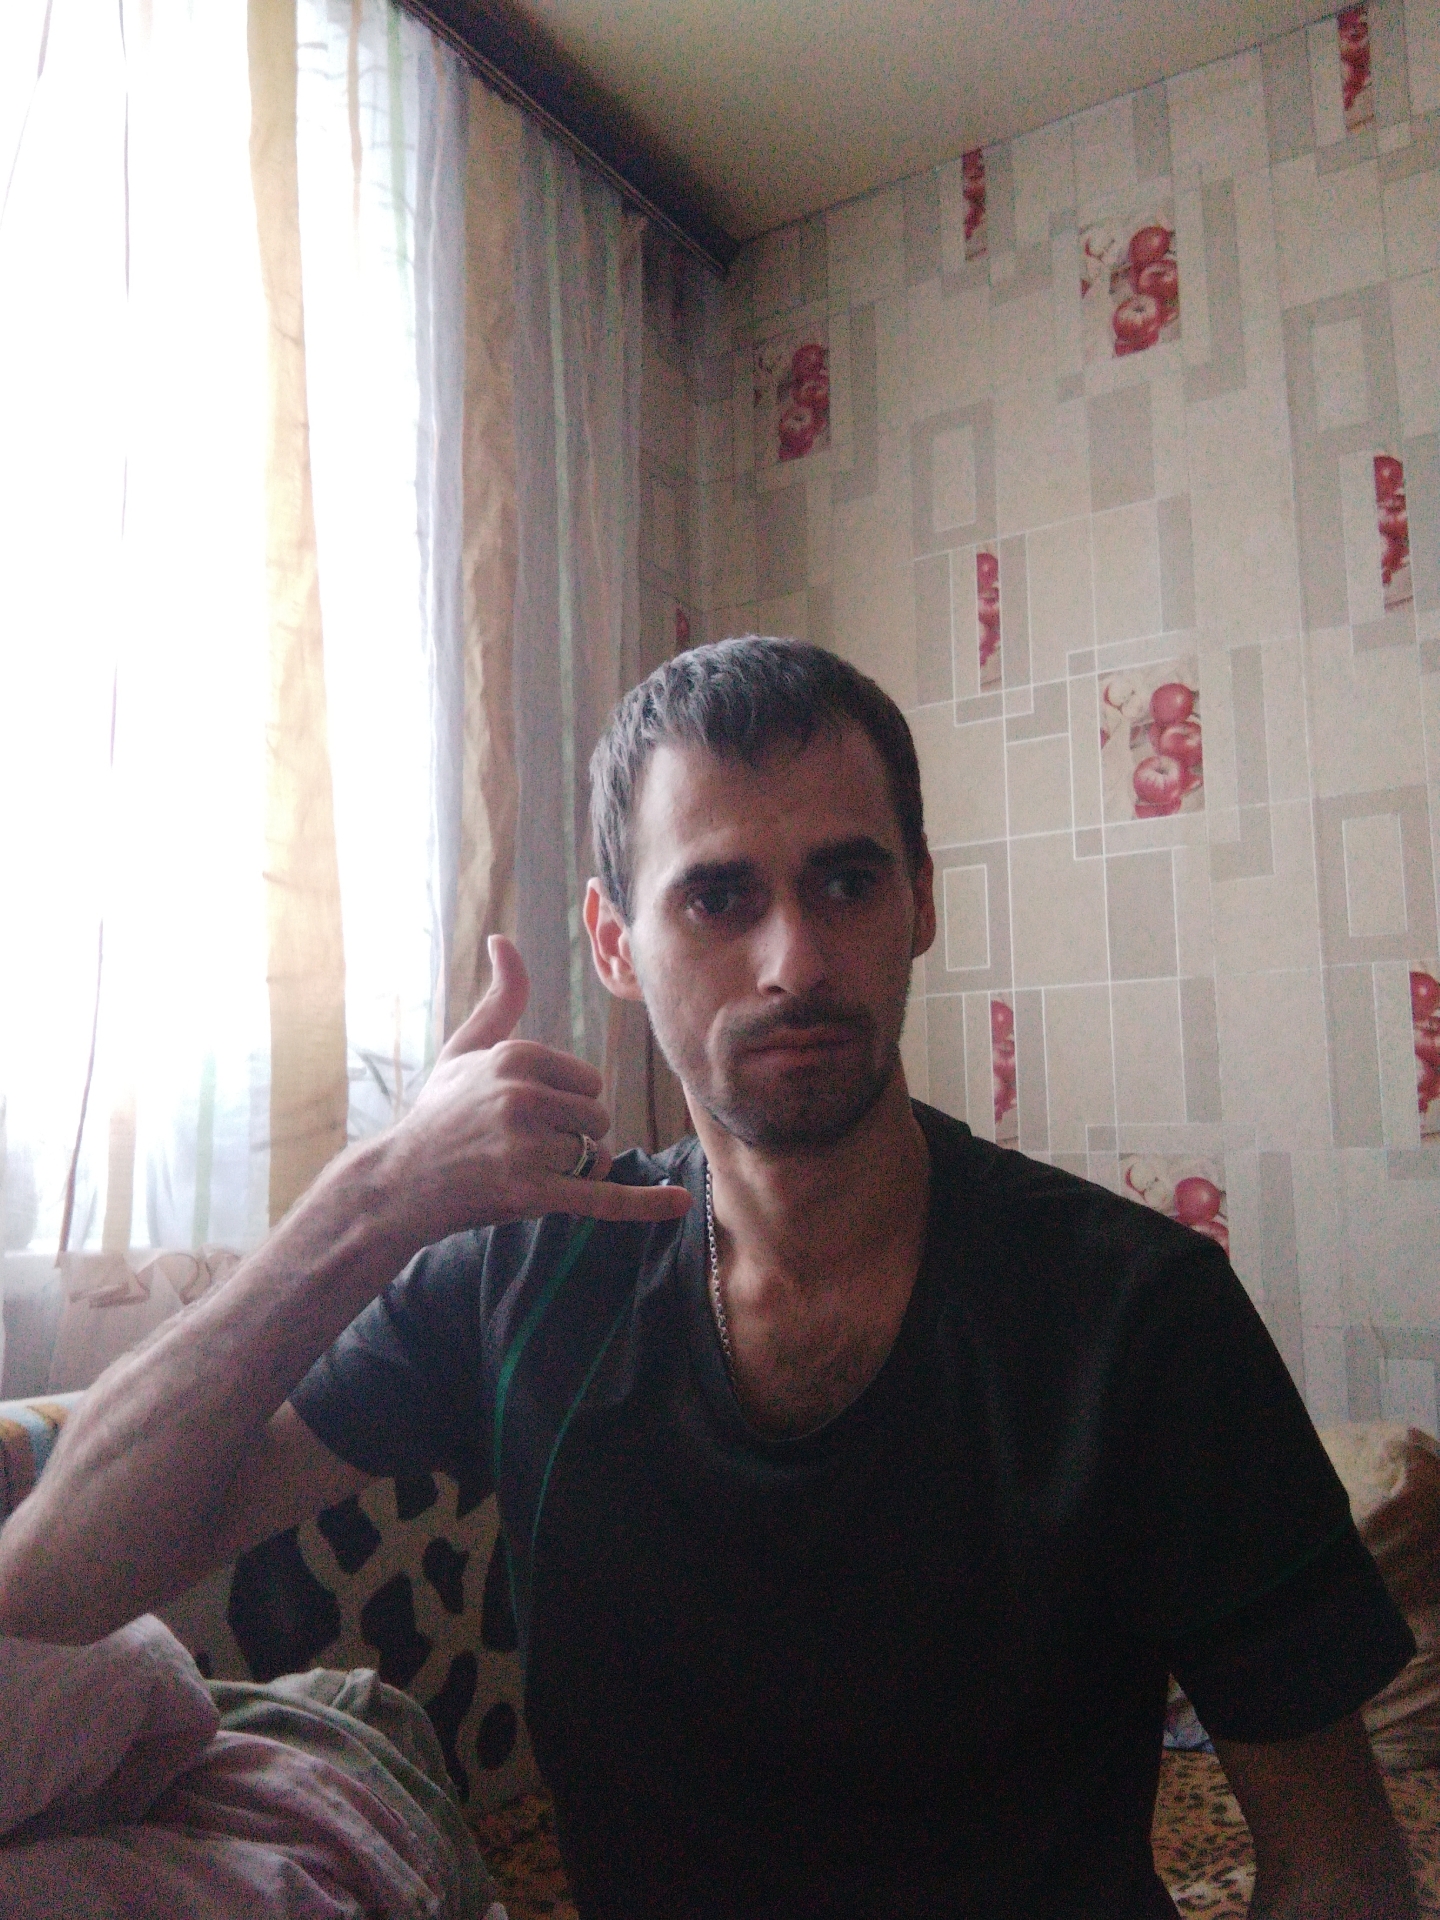
Label: noise